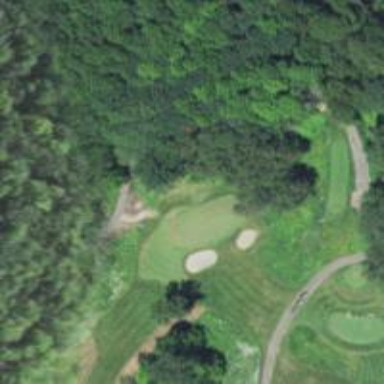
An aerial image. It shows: Grassy area designated as golf tee.